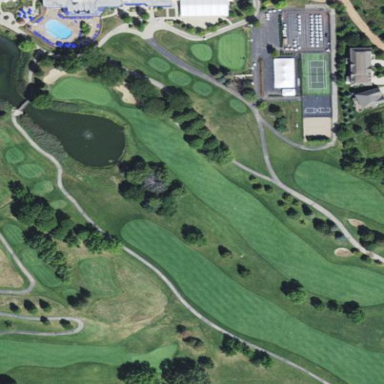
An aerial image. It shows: Well-maintained golf fairway within grassy area designated for the sport of golf.